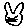
Label: cat